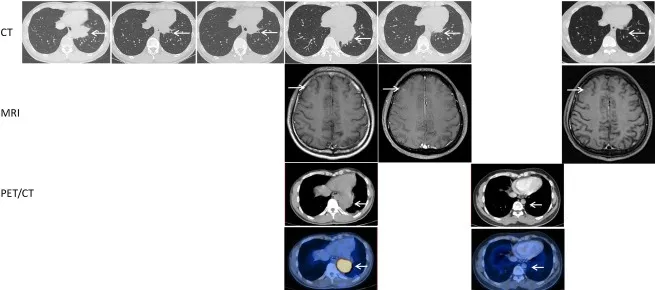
Time course depicting treatment process and radiological evaluation from 2018 to 2021. The PFS of crizotinib and ceritinib were 7 months and 3 months, respectively. And the duration of nivolumab was 18 months at the time of this report, and the patient is at present still on treatment and is receiving the drug. PR, partial response; PD, progressive disease; CR, complete response; CT, computed tomography; MRI, magnetic resonance imaging; PET/CT, positron emission tomography/computed tomography.
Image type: radiology (mri)